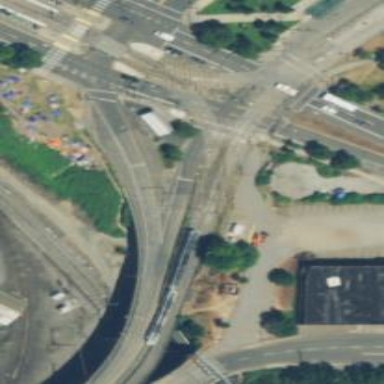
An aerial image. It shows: Bridge over busway.